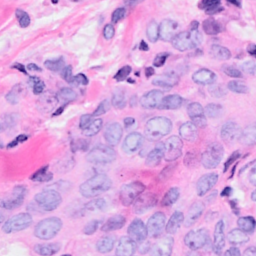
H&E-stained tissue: Breast